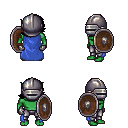
a pixel art fantasy rpg character, male body template, orc, green skin, blue cape, metal pants, black swoop hairstyle, metal helm, metal gloves, shield, four views (front, back, left, right), 2x2 character sprite sheet, small pixel art, hard edges, no anti-aliasing